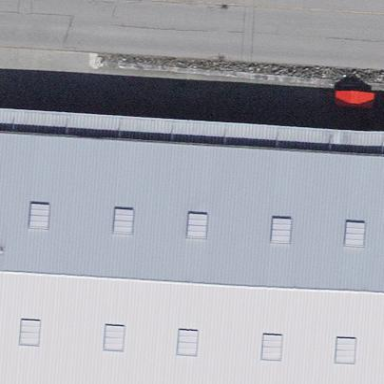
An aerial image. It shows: Industrial building.